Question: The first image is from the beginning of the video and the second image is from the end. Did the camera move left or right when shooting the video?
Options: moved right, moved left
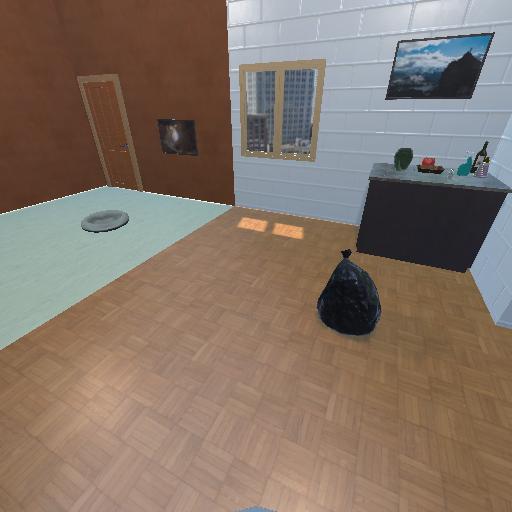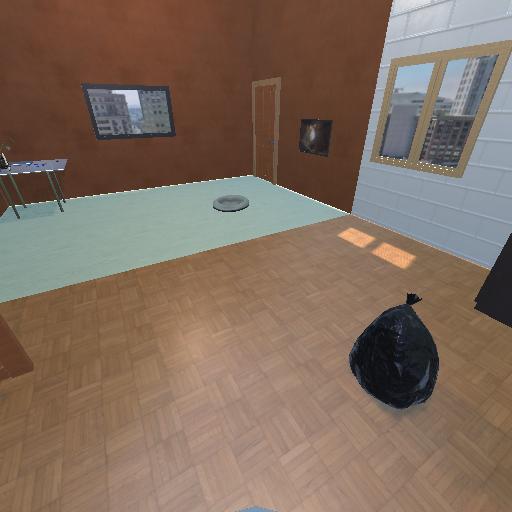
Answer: moved right